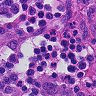
Metastatic tissue present: no